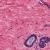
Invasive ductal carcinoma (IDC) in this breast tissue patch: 0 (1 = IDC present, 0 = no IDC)